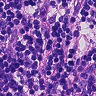
Metastatic tissue present: yes